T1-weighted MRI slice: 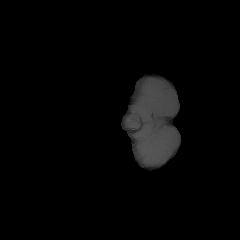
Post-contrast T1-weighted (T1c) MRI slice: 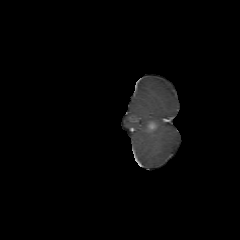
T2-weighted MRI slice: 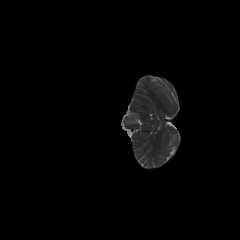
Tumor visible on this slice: yes